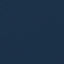
Land use / land cover class: SeaLake